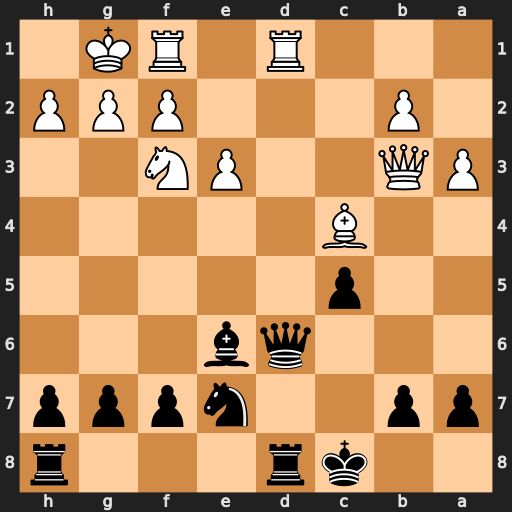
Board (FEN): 2kr3r/pp2nppp/3qb3/2p5/2B5/PQ2PN2/1P3PPP/3R1RK1
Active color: b
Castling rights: -
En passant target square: -
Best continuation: Bxc4 Qxc4 Qxd1